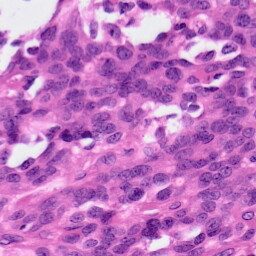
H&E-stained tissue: Ovarian